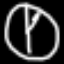
Label: clock